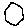
Label: hexagon